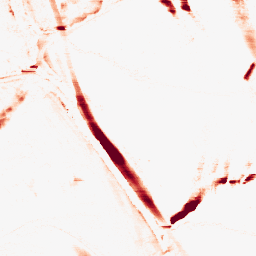
Category: morphological
Decomposition family: morphological_rect
Decomposition parameters: operation: opening
width: 20
height: 3
Upsampling method: quintic
Upsampling parameters: scale: 4
Upsampling scale: 4